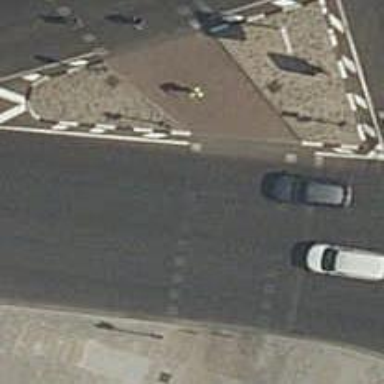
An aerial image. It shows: Traffic signals at road crossing.